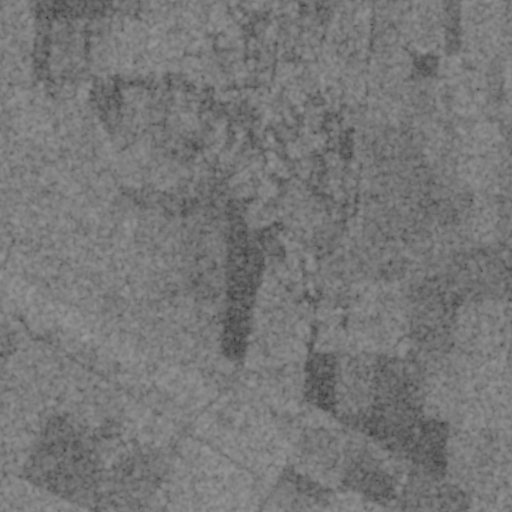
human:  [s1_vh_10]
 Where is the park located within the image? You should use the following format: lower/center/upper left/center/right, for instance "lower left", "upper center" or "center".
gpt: The park is located in the upper center of the image.
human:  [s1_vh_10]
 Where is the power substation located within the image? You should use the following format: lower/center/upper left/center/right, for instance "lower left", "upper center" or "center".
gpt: The power substation is located in the center of the image.
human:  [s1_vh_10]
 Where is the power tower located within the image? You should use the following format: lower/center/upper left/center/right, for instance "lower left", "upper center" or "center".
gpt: The power tower is located in the lower center of the image.
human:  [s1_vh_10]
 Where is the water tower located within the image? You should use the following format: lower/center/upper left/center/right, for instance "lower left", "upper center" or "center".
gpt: The water tower is located in the upper center of the image.
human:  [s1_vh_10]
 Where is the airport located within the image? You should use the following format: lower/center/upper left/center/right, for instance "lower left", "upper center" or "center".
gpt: There is no airport in the image.

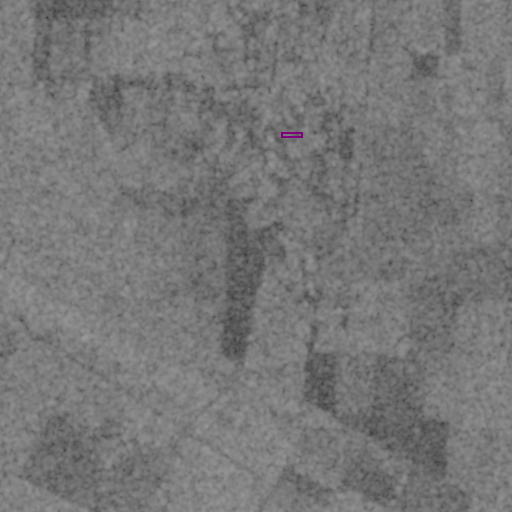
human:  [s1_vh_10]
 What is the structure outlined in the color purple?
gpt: The structure outlined in purple is a park.
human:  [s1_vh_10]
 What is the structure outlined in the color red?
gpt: There is no red outline.